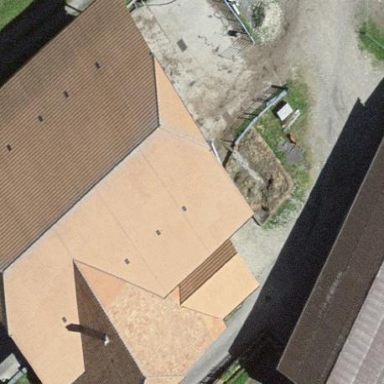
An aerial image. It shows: Farm building.